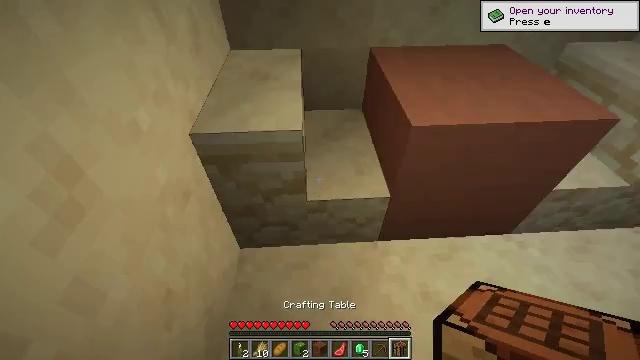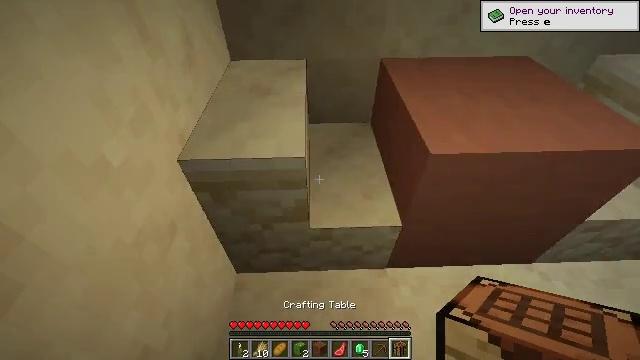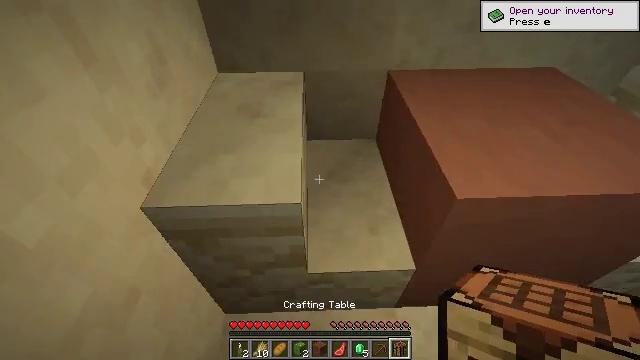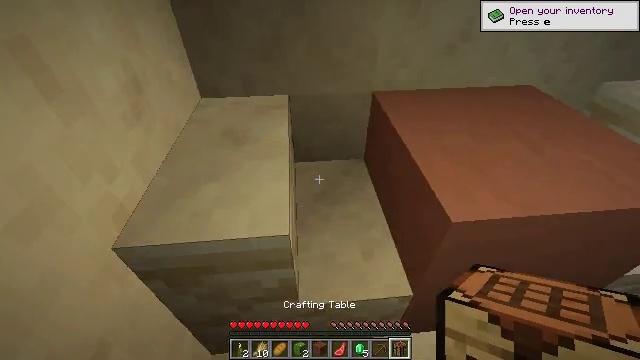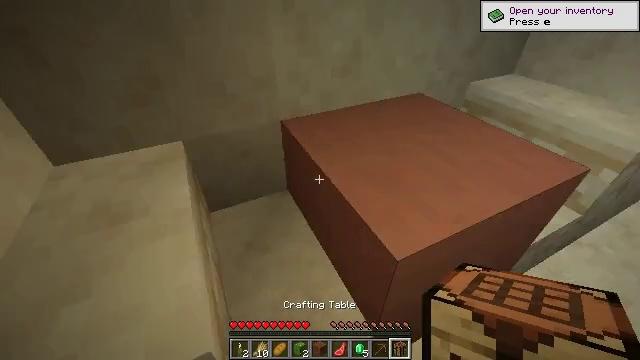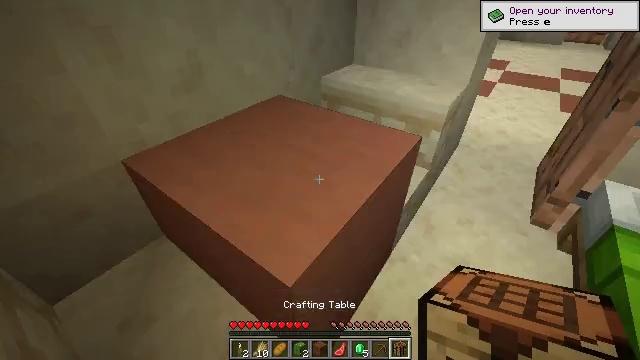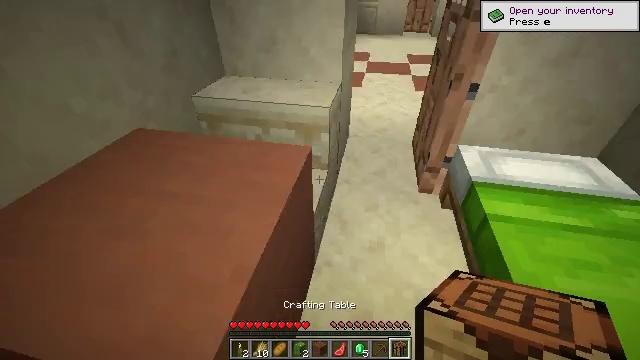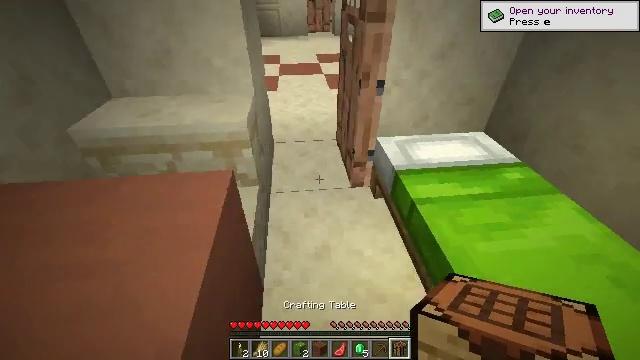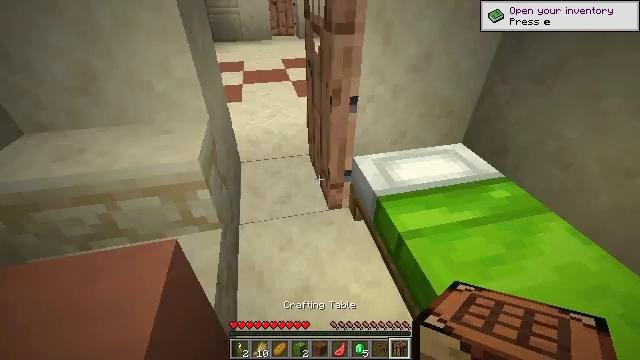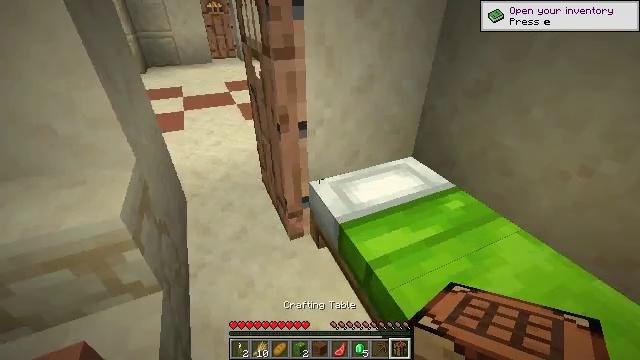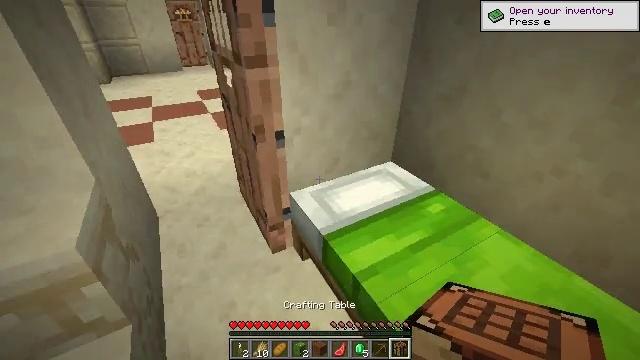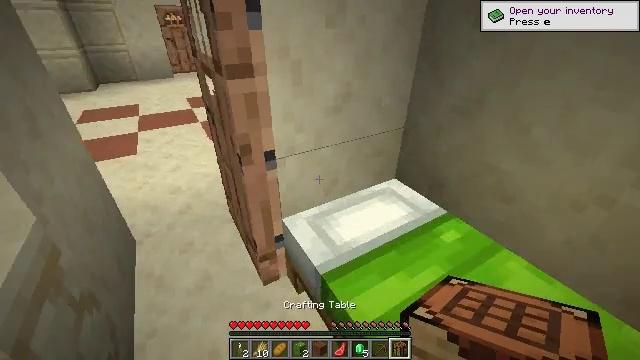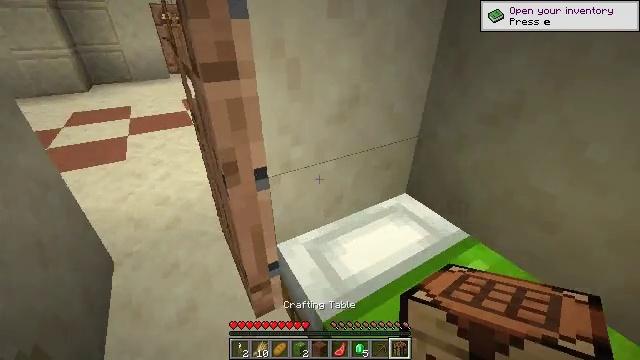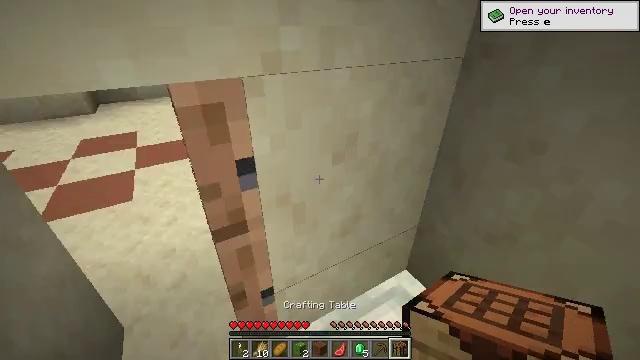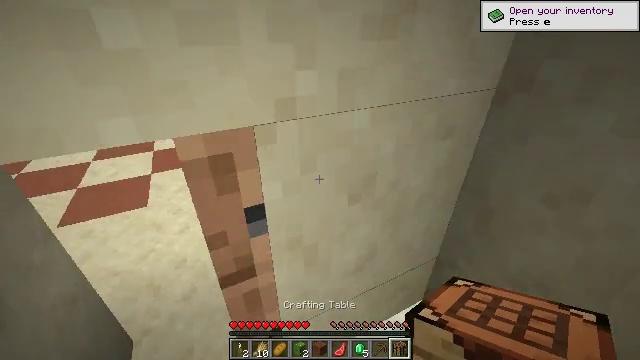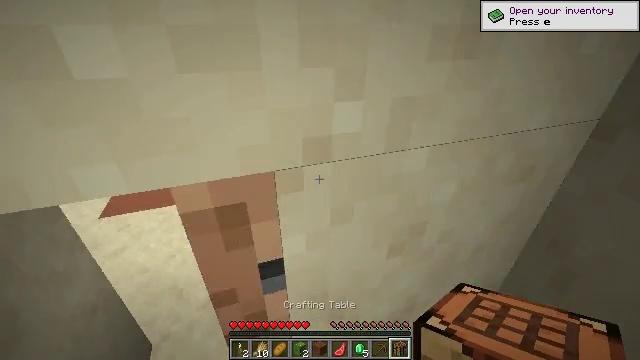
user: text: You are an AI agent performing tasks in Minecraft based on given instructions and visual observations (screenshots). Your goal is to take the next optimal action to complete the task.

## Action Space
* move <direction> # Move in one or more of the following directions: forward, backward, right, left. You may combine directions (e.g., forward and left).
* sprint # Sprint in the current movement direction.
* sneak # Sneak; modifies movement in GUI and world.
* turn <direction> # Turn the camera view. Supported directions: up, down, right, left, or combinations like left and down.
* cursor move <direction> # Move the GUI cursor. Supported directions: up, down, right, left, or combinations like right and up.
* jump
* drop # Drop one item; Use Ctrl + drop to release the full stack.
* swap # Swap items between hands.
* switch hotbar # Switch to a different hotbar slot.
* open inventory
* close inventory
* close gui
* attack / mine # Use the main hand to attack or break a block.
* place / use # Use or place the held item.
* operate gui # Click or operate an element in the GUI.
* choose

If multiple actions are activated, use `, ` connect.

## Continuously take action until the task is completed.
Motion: motion action
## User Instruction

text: Dig up the smooth sandstone block.
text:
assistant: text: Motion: move forward, turn left
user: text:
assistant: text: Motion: move forward
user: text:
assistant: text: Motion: move forward, turn right and up
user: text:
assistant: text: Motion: move forward, turn right and up
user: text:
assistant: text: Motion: move forward, turn right
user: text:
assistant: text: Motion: move forward, turn right
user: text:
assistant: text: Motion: move forward, turn right
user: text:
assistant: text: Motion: move forward, turn right
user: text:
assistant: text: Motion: move forward, turn right and up
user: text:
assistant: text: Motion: move forward, turn right and up
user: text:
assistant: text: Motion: move forward, turn right
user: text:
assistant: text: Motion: move forward
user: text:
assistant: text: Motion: move forward
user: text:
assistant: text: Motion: move forward, turn left
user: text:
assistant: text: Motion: move forward, turn left
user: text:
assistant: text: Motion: move forward, turn left
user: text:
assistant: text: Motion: move forward, turn left
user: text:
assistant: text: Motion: move forward, turn left
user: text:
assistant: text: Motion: move forward, turn left
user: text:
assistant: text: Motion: move forward, turn left
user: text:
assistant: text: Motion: move forward
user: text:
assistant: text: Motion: move forward
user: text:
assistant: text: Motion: move forward
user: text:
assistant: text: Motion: move forward
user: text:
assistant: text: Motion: move forward
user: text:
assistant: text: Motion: move forward
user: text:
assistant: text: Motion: move forward
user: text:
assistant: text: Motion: move forward
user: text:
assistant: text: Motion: move forward
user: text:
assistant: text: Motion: move forward, turn right